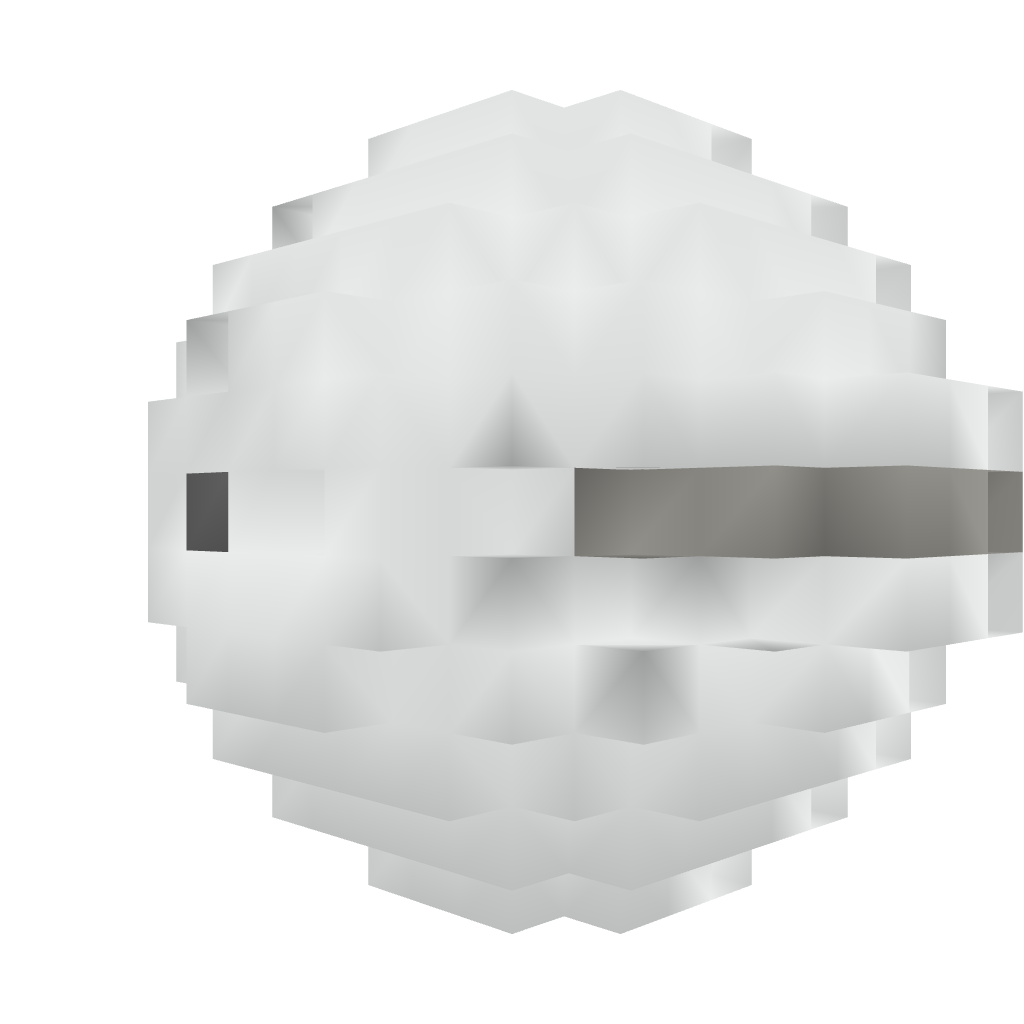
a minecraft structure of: The LOLwut Cargo Airskiff